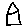
Label: house